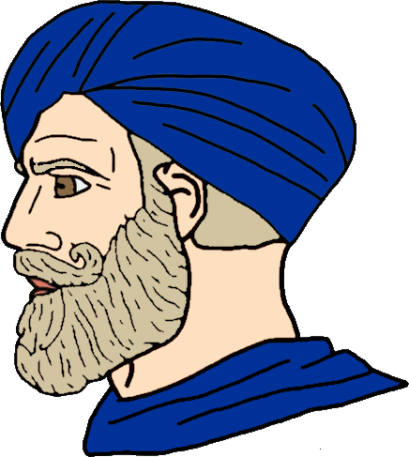
Label: 4_Yes_Chad